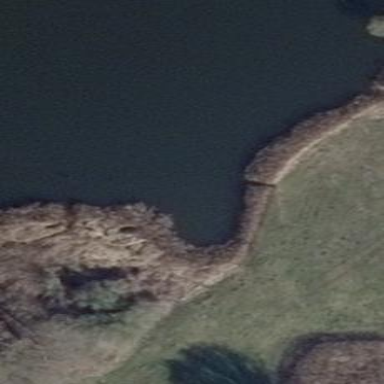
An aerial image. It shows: Reedbed in wetland area.